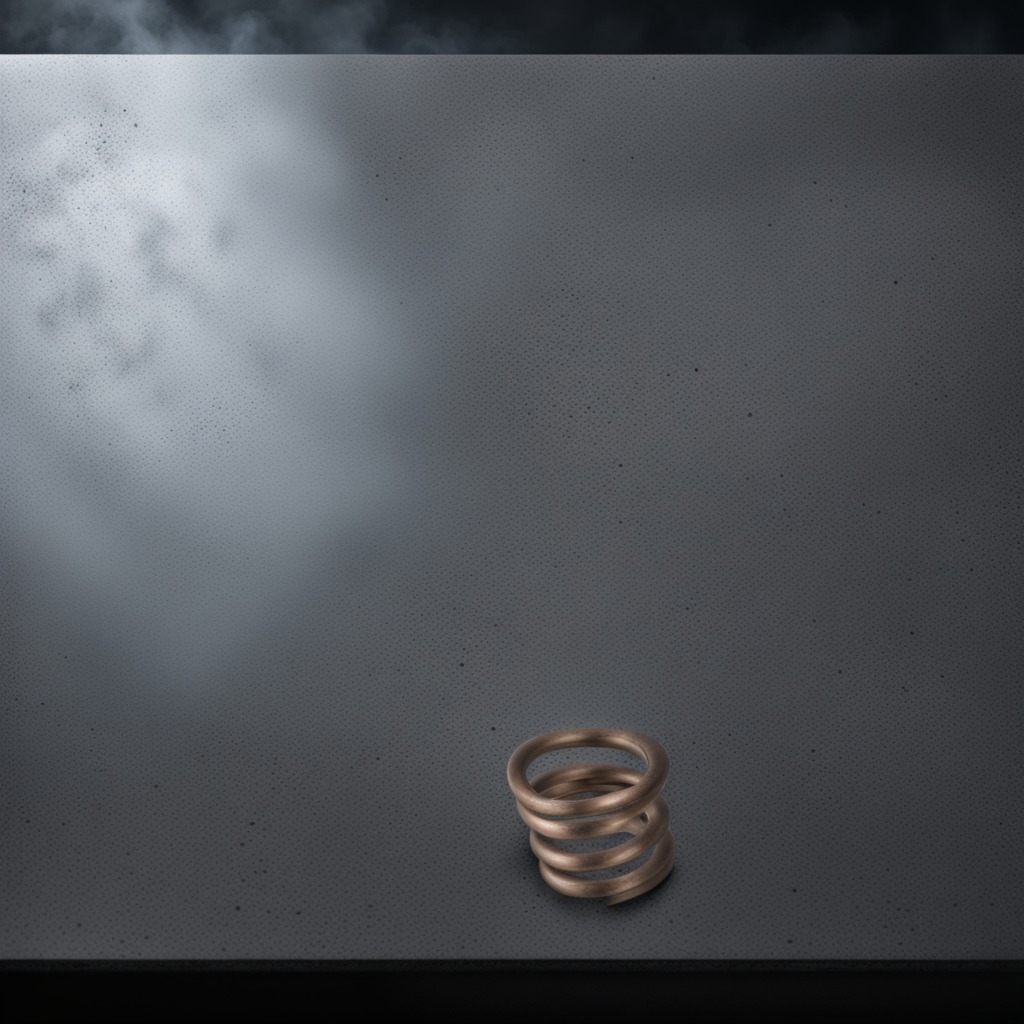
A coiled metal spring is lying on a clean granite table inside a workshop at night.